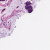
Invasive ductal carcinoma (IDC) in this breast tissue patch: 1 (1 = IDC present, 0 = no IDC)